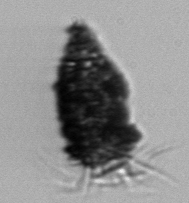
Label: Tintinnopsis